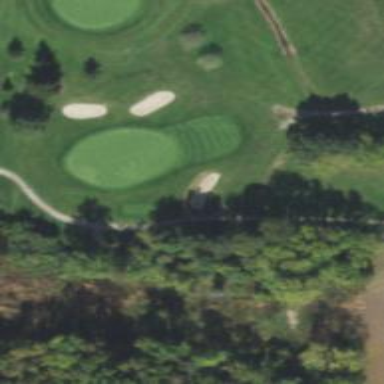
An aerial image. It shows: Pathway for golfing.